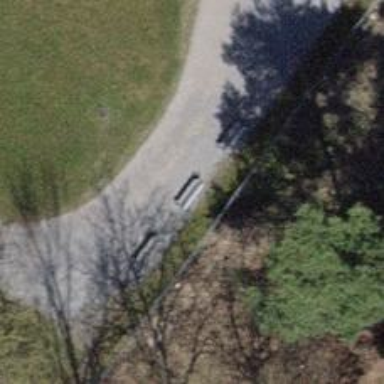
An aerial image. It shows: Brown bench.